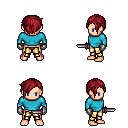
a pixel art fantasy rpg character, male body template, human, light skin, teal long-sleeve shirt, gold greaves, brunette pixie cut hairstyle, metal gloves, dagger, four views (front, back, left, right), 2x2 character sprite sheet, small pixel art, hard edges, no anti-aliasing